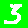
Digit: 3